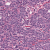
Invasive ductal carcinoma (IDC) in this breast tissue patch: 1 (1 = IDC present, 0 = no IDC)